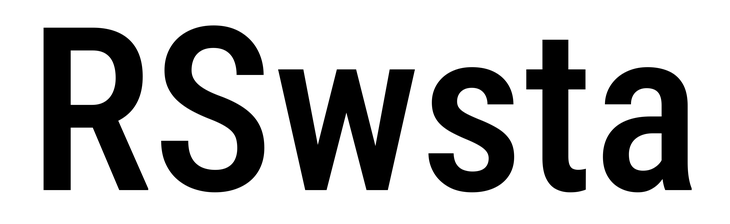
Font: Roboto_Condensed_Medium